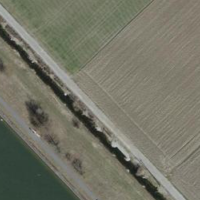
EUNIS habitat code: 52
Species observed at this site:
Anas acuta
Tachybaptus ruficollis
Cyanistes caeruleus
Anas crecca
Alcedo atthis
Botaurus stellaris
Aythya ferina
Troglodytes troglodytes
Aythya fuligula
Passer montanus
Platalea leucorodia
Xenus cinereus
Spatula clypeata
Mareca strepera
Mergus merganser
Falco tinnunculus